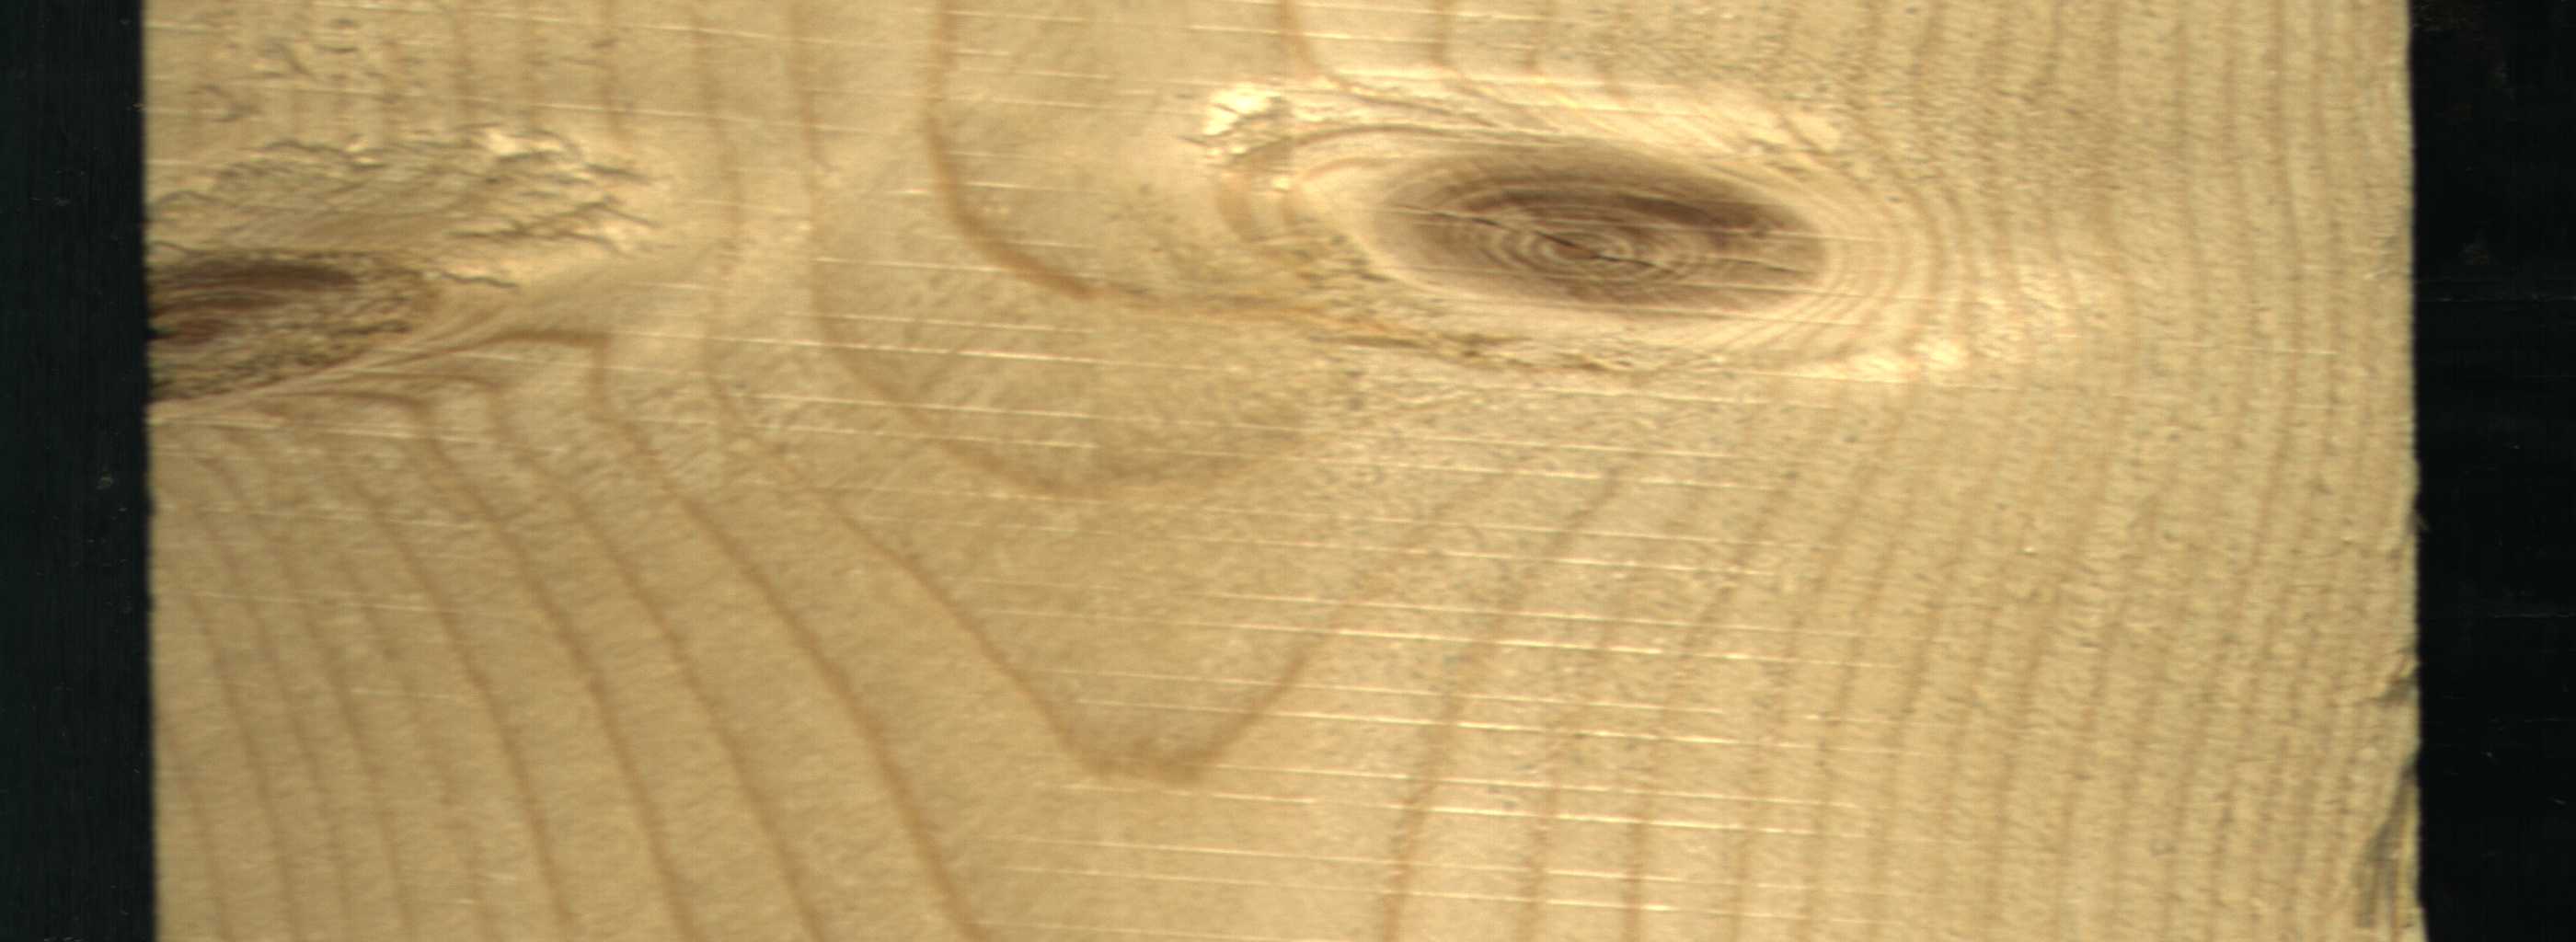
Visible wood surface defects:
knot_with_crack
Live_Knot